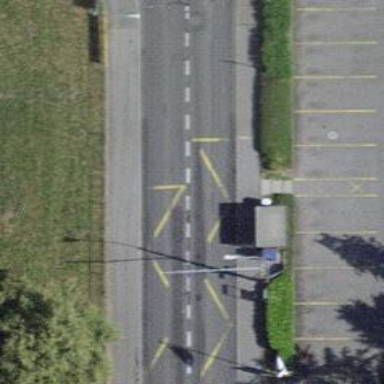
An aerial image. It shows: Trolleybus stop position for public transport.